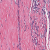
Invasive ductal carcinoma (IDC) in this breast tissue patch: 0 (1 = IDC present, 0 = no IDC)